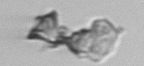
Label: detritus_transparent